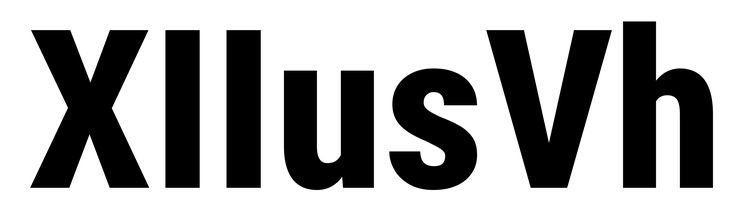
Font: Roboto_Condensed_ExtraBold